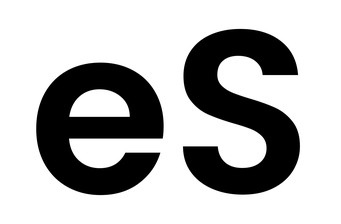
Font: Poppins-SemiBold